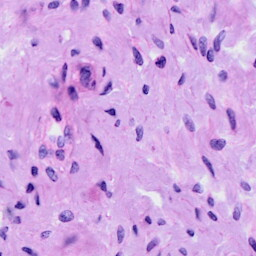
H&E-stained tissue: Cervix